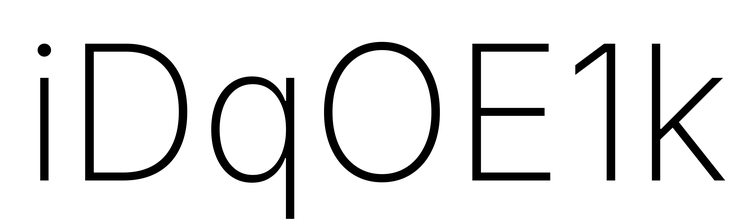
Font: Inter_ExtraLight